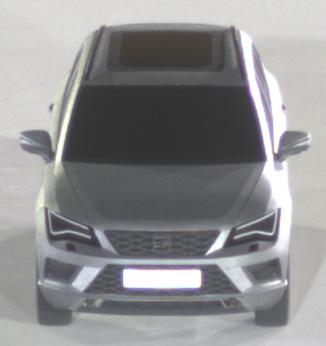
Make: SEAT
Model: Ateca 1.0 TSI Ecomotive
Detailed model: Ateca (5FP)
Model produced from: 2016/08
Model produced until: 2018/08
Doors: 5
Color: gray
Road condition: wet road
Daytime: night
Contrast: high contrast